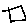
Label: square